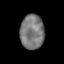
Tissue: prostate
Cell type: Myeloid cells
Senescence score: 0.2288
Nuclear area (px): 816
Mean DAPI intensity: 119.488